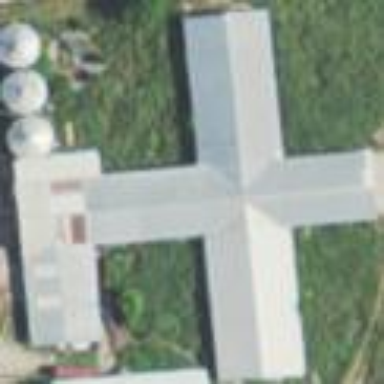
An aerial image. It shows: Sty building.